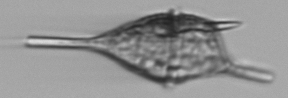
Label: Tripos_lineatus